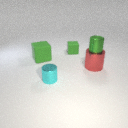
large red metal cylinder to the right of small cyan metal cylinder